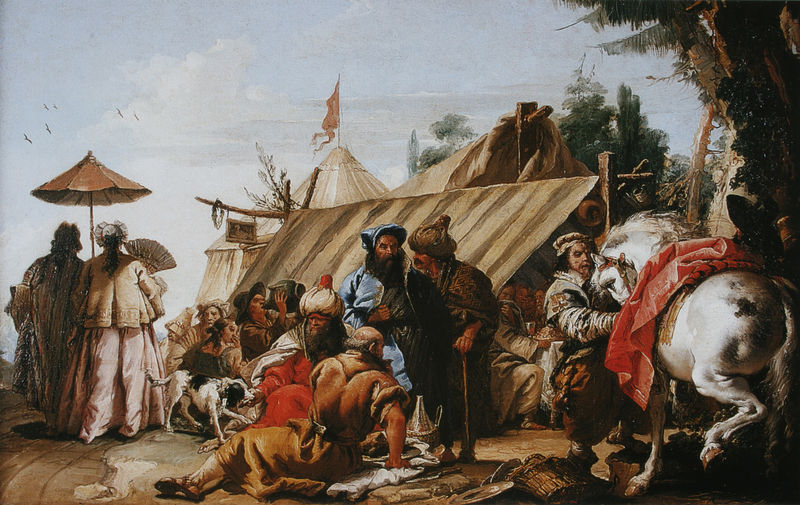
Titel: Die Zeltwirtschaft
Künstler: Giovanni Domenico Tiepolo
Standort: Mainz
Institution: Landesmuseum
Schlagwörter: baum, blau, gemälde, himmel, laub, mann, umhang, vogel, weiß, wolken, bäume, frauen, gelb, landschaft, menschen, ocker, sand, sitzen, äste, braun, damen, frau, holz, hut, kleid, kleider, männer, orange, schwarz, straße, tisch, dame, hund, hunde, rot, schirm, sonnenschirm, tier, tiere, tuch, weg, wolke, beige, fächer, leute, malerei, anzug, bart, bärte, flasche, gelage, hose, trinken, wirtschaft, architektur, halten, leinen, stehen, teller, bild, ast, erde, natur, vögel, sonne, boden, gewand, kutte, mantel, sitzend, decke, gewänder, händler, kind, paar, wald, fliegen, kinder, pferd, stock, vogelschwarm, krug, hufe, pferdedecke, sattel, spanien, sommer, liegen, fahnen, italien, fahne, flagge, hosen, warm, wüste, farbe, picknick, rast, spazieren, markt, krieg, könig, soldaten, essen, wein, kopftuch, glatze, gestreift, streifen, korb, waldrand, schild, alter, zigeuner, bruan, orient, orientalisch, spaziergang, heiss, pfahl, draußen, schwarm, hocken, militär, soldat, nadelbaum, tanne, kranz, schimmel, wimpel, aufstehen, besuch, sandale, blauer himmel, ross, bettler, zeltlager, räuber, orientalismus, armut, kruppe, turban, arabien, pluderhosen, eleganz, schänke, araber, turbane, schutz, zelt, zelte, sultan, ägypten, lager, delacroix, zeltdach, lagern, untersuchen, austreten, schmied, indianer, basar, osmanen, alte männer, betrug, türken, korbflasche, bäme, bocken, karavane, feldlager, taverne, ephemer, pioniere, rundzelt, rossebändiger, hinterbein, sonnenschrim, blaues gewand, rote decke, wimpwl, standesunterschied, fremde kulturen, heimatlose, rotfahne, heerscher